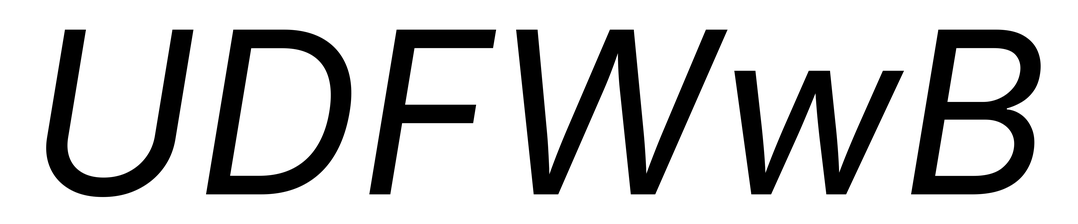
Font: Inter-Italic_Italic